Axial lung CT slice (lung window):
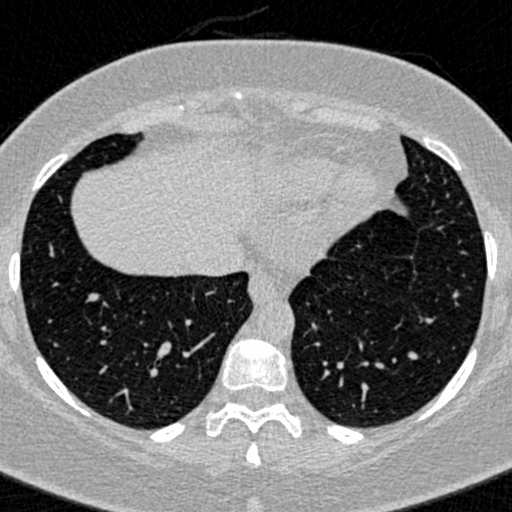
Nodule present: no